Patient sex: F
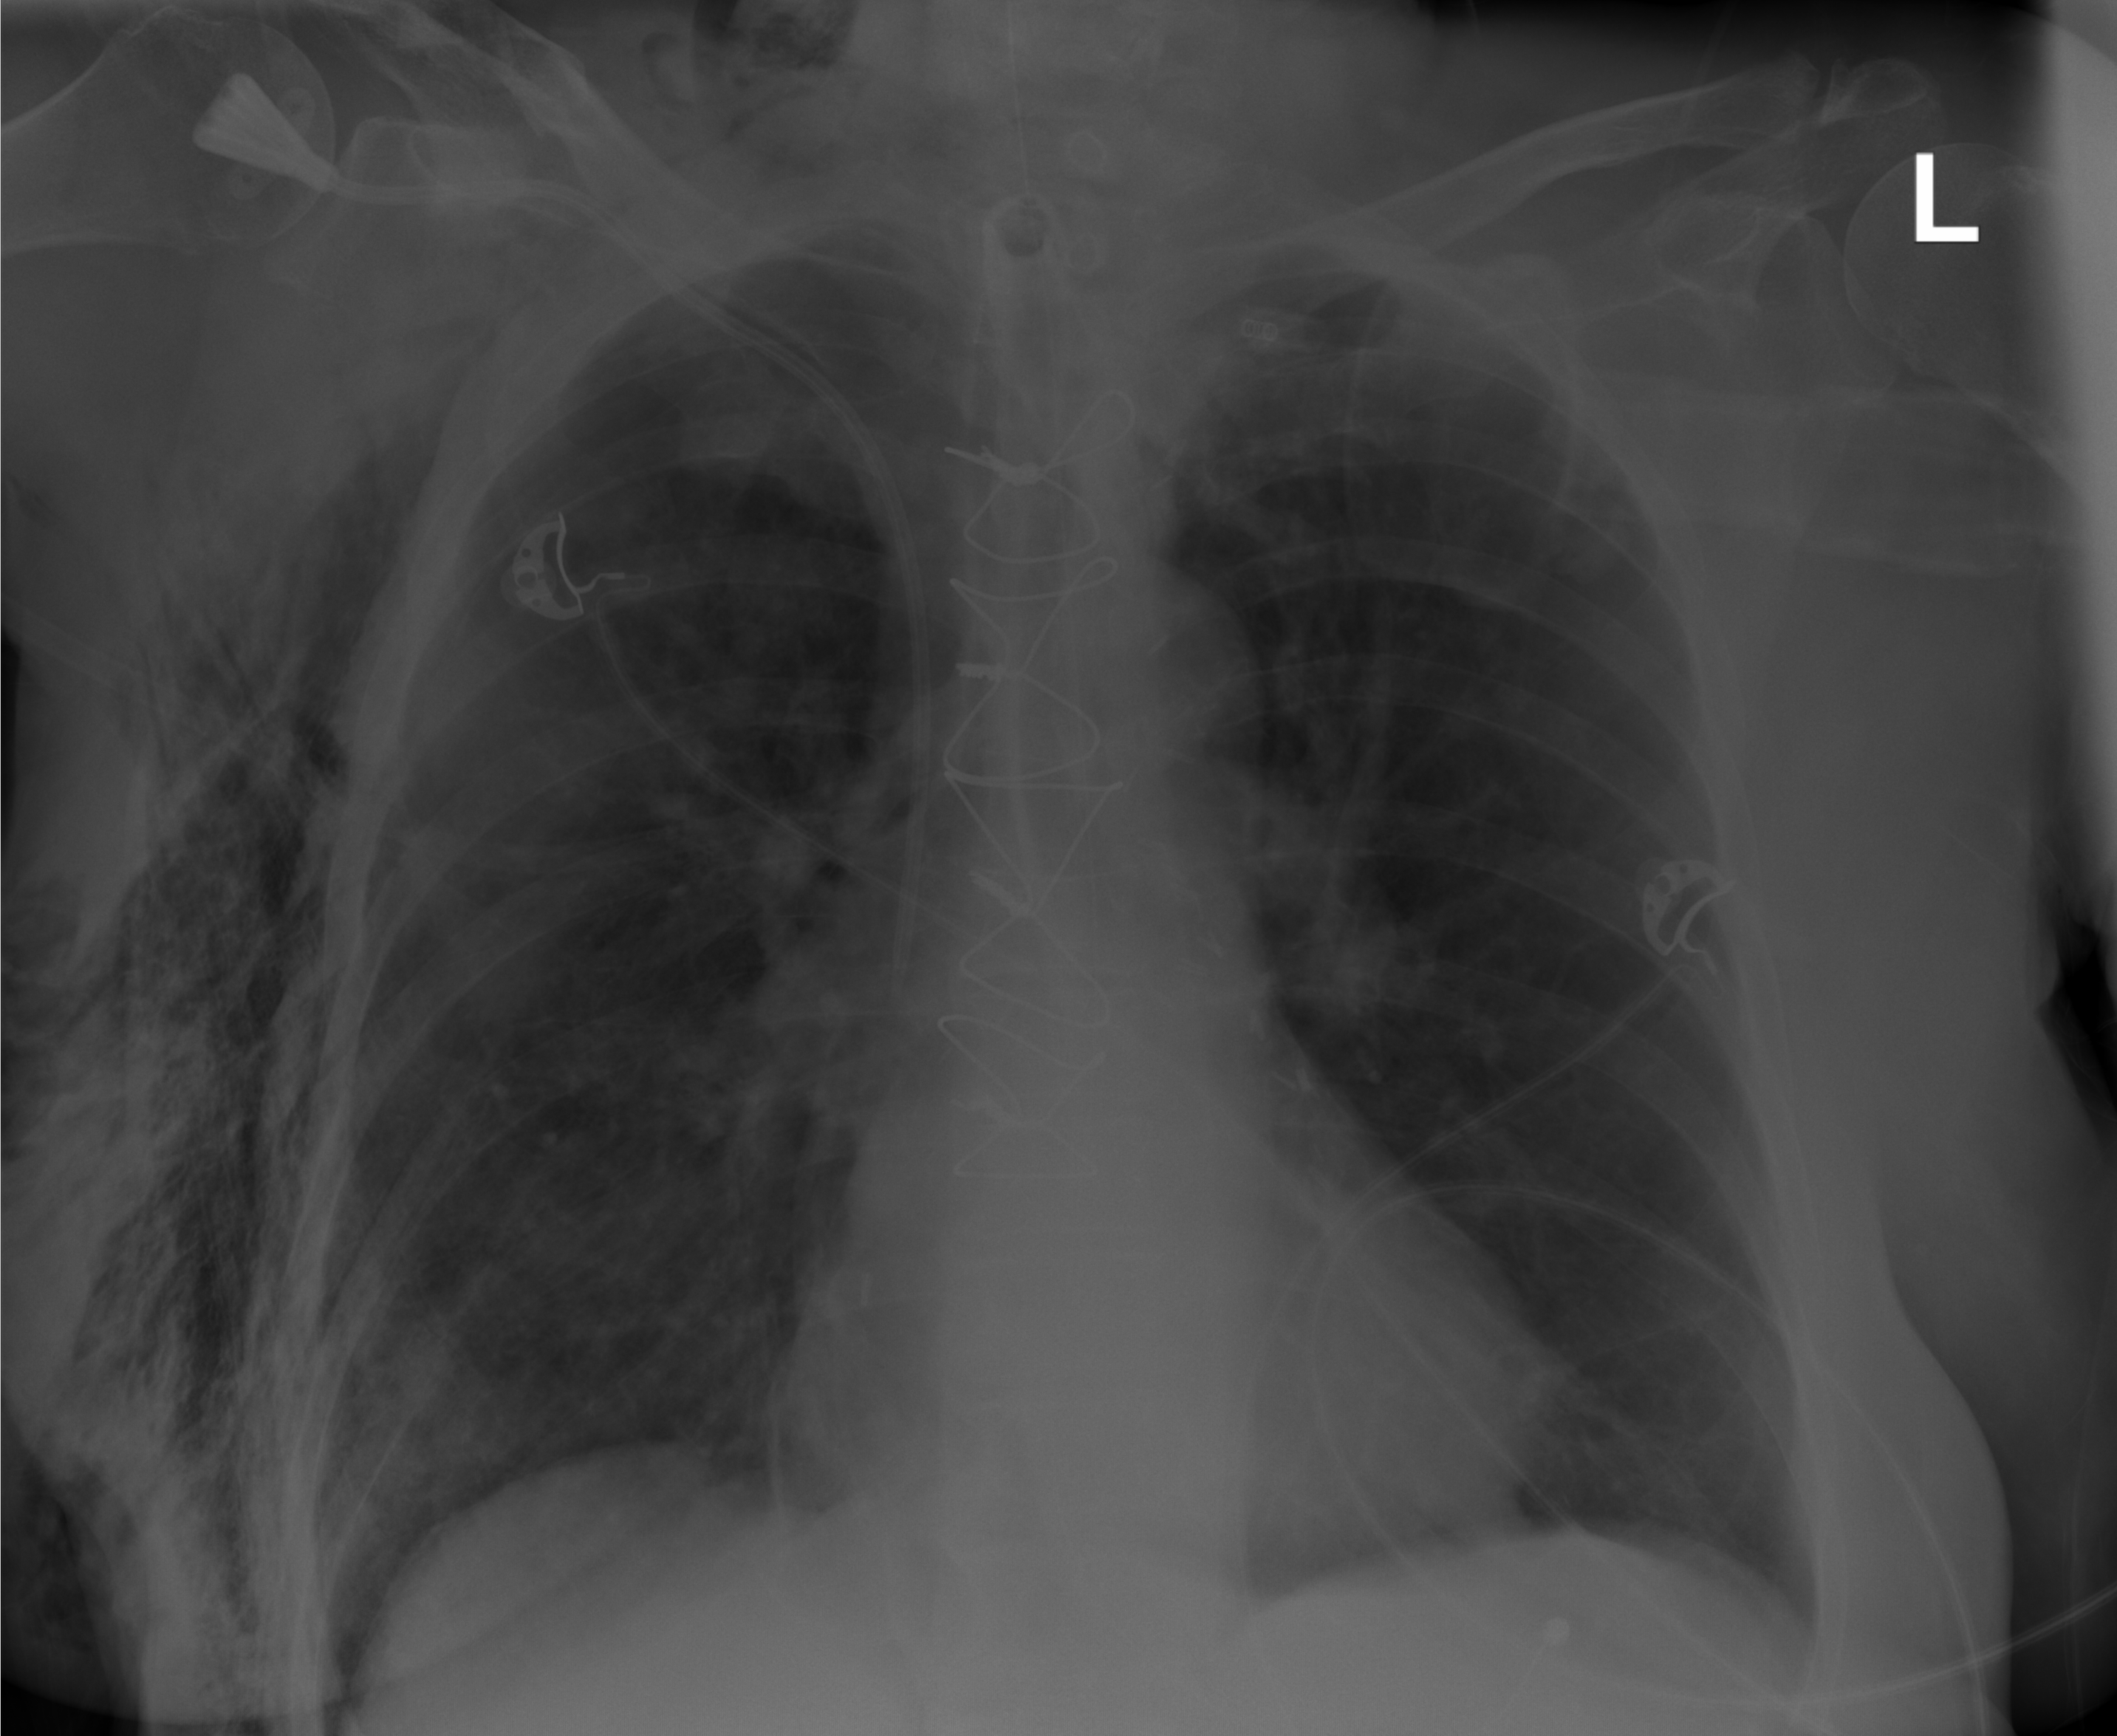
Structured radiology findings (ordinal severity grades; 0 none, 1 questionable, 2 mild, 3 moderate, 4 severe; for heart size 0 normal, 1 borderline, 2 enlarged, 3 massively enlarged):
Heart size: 0
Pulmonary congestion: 2
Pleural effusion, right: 0
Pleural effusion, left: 0
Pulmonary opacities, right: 1
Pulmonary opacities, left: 1
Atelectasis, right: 0
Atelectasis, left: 0